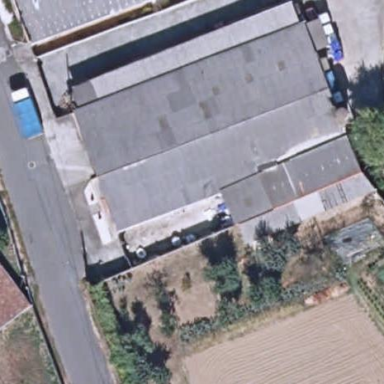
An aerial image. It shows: Industrial building.